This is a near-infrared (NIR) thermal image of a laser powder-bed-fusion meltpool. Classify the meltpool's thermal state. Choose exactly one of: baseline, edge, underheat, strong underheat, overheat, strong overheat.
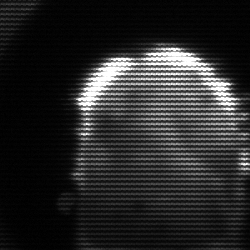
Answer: baseline